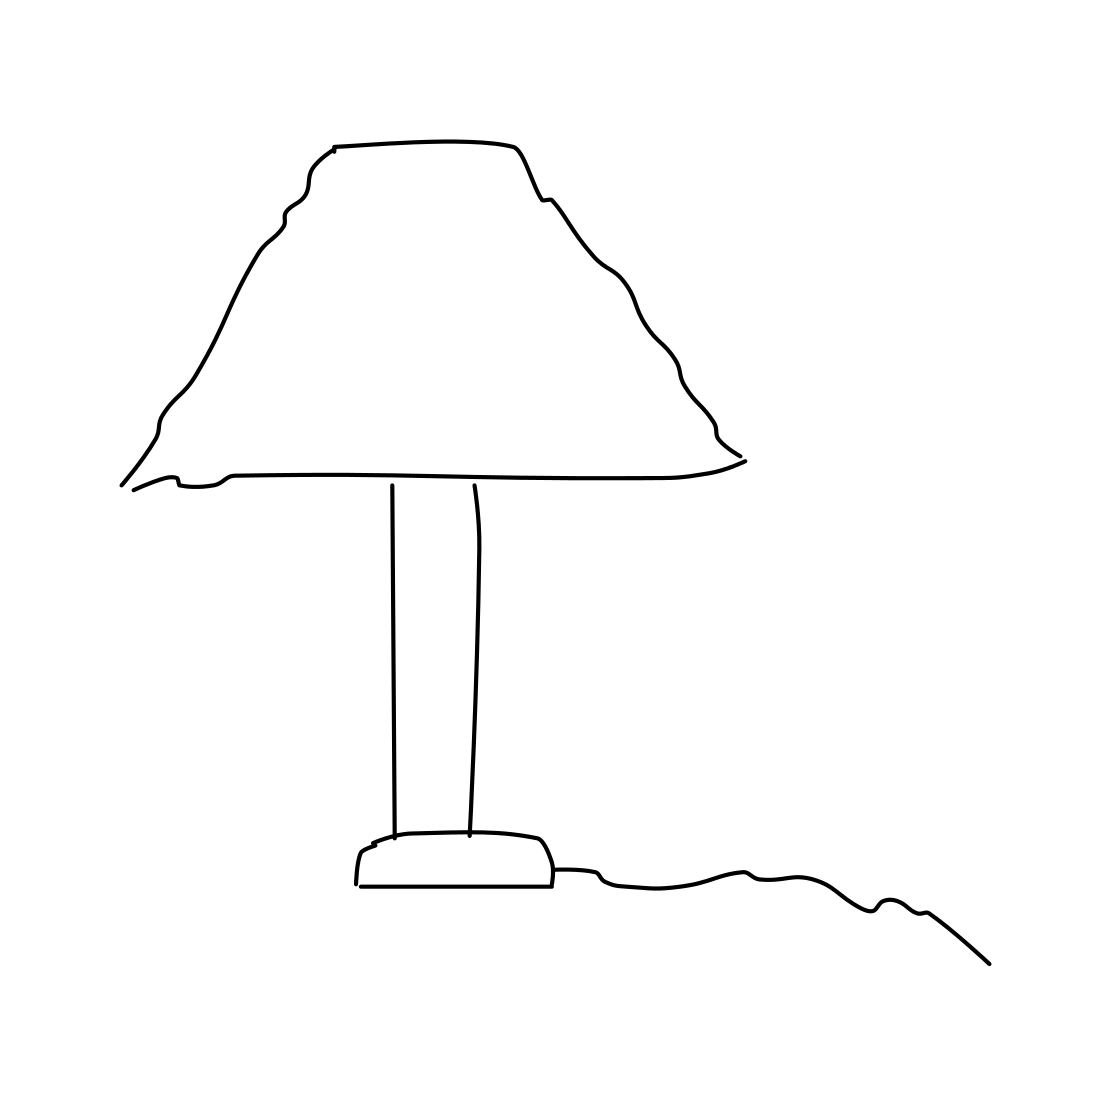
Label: tablelamp